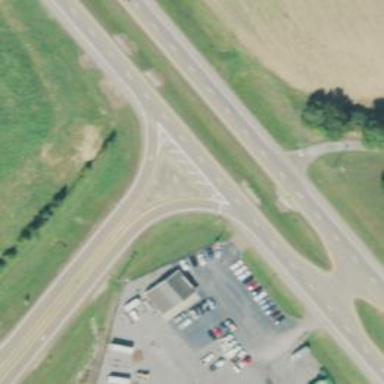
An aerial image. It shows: Trunk link road with asphalt surface.